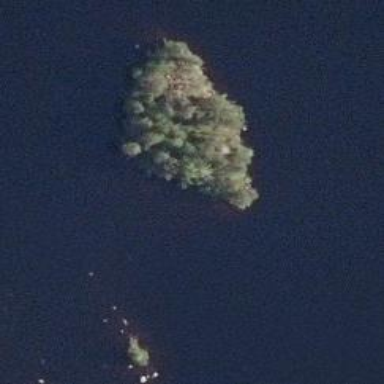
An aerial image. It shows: Islet.